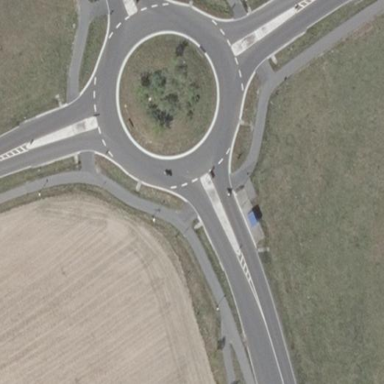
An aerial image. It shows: Secondary road made of asphalt leading to roundabout.